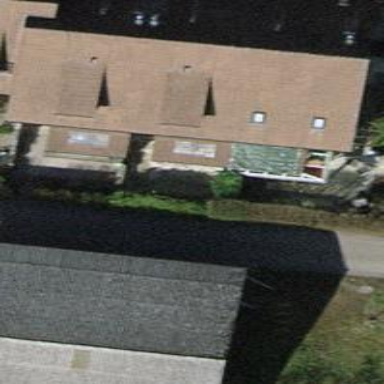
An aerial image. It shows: Terrace building.